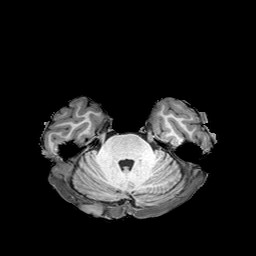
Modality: T1w
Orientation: coronal
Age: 21
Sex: female
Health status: healthy